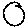
Label: circle